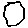
Label: hexagon